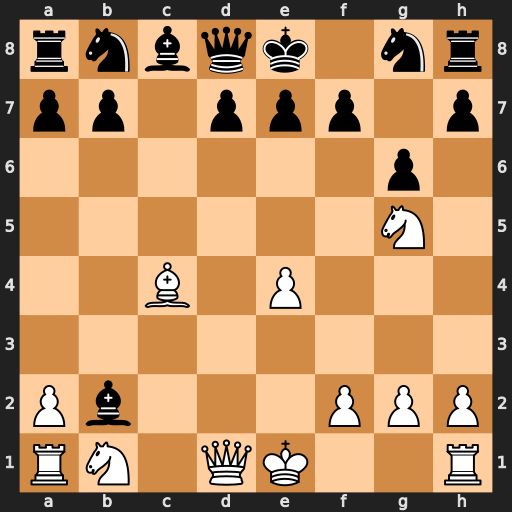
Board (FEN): rnbqk1nr/pp1ppp1p/6p1/6N1/2B1P3/8/Pb3PPP/RN1QK2R
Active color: w
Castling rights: KQkq
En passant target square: -
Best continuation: Bxf7+ Kf8 Ne6+ Kxf7 Nxd8+